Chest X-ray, PA view. Patient: 44 years old, sex F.
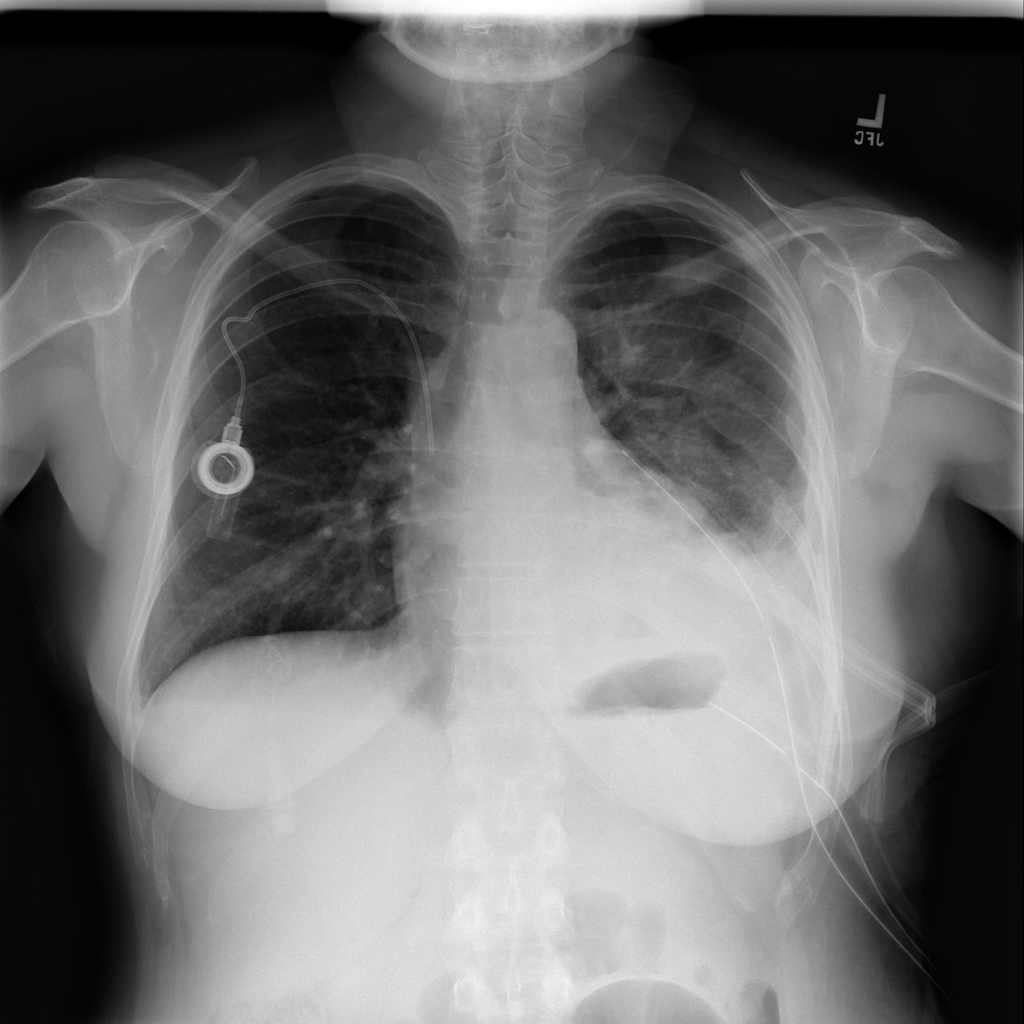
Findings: Pneumothorax